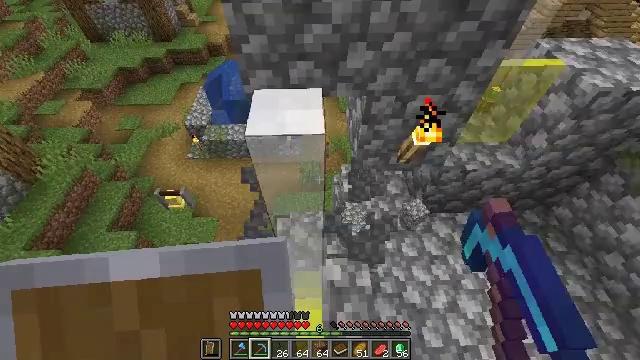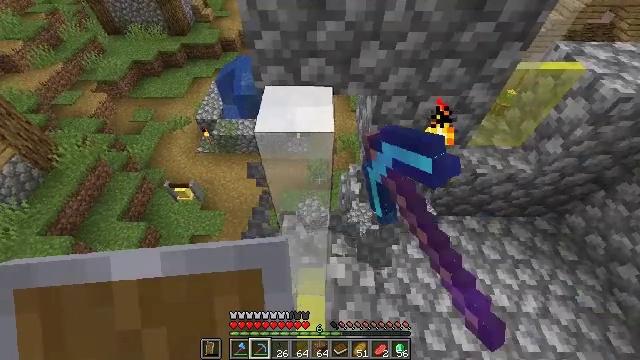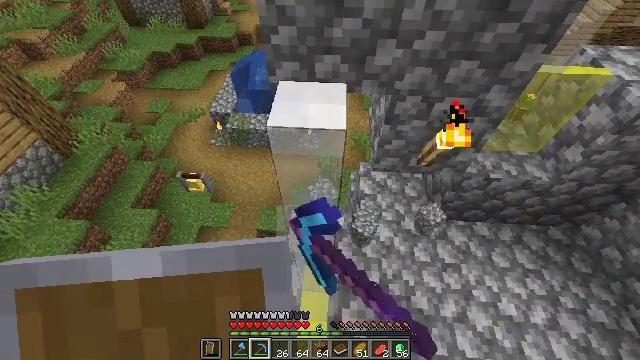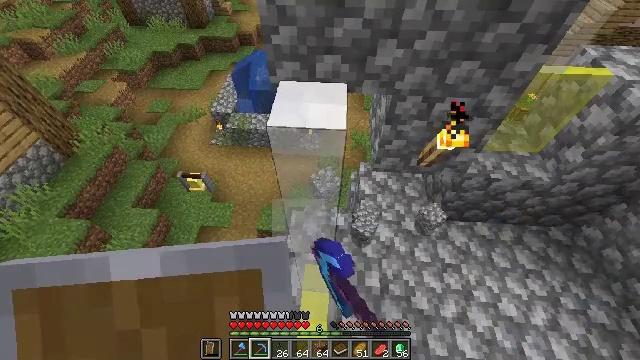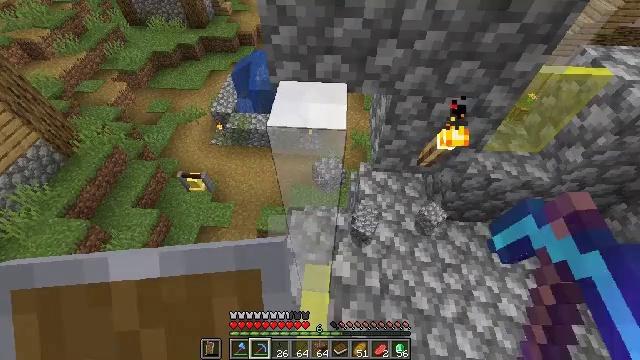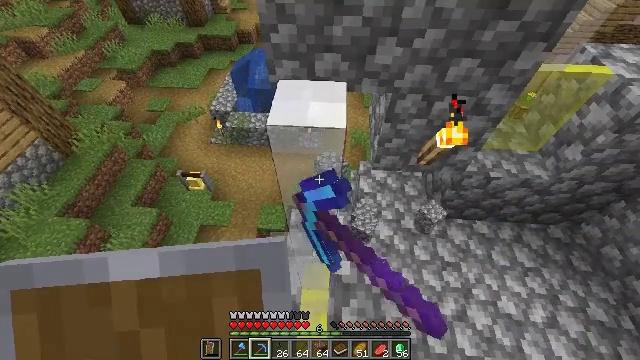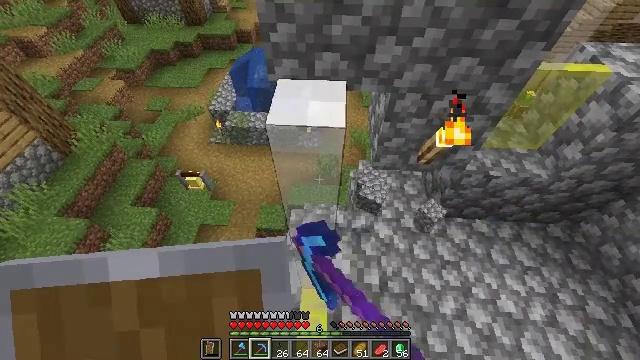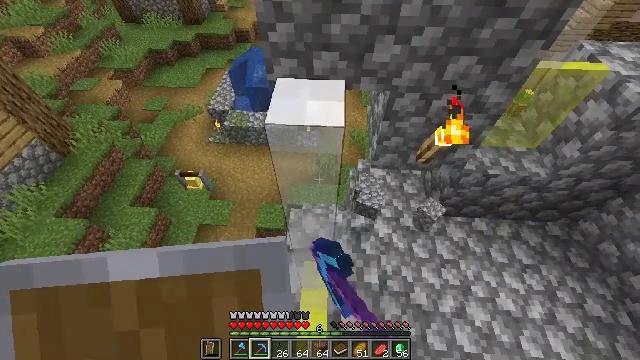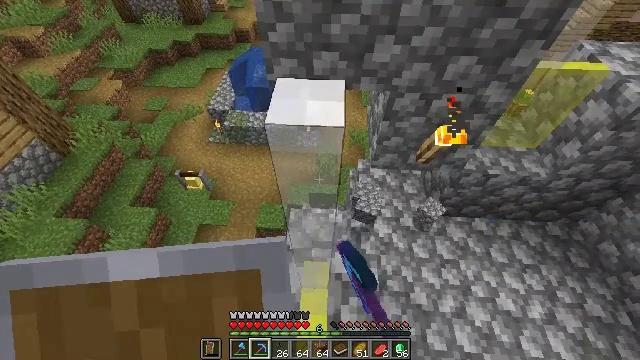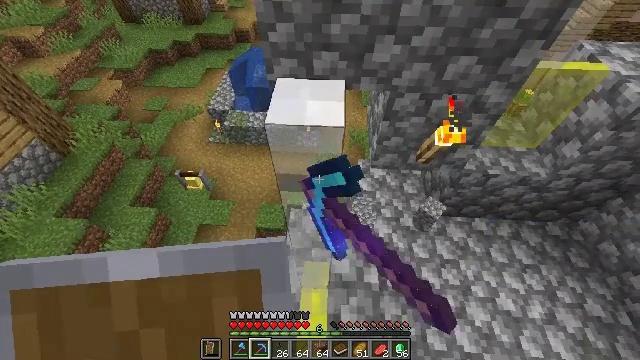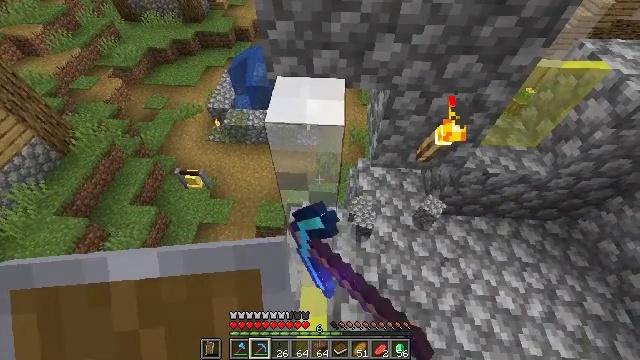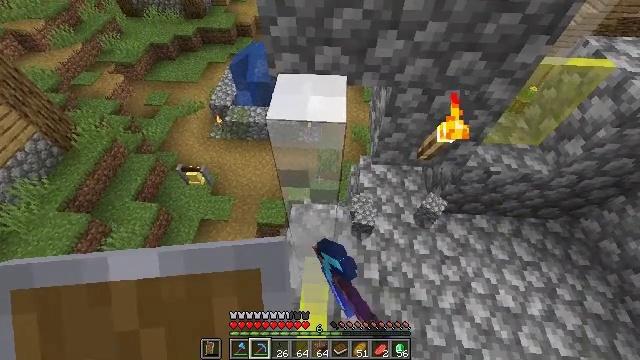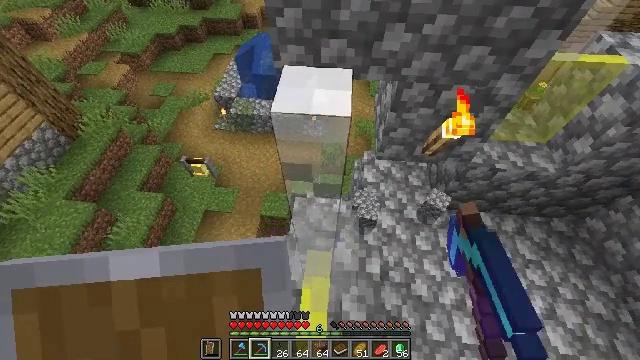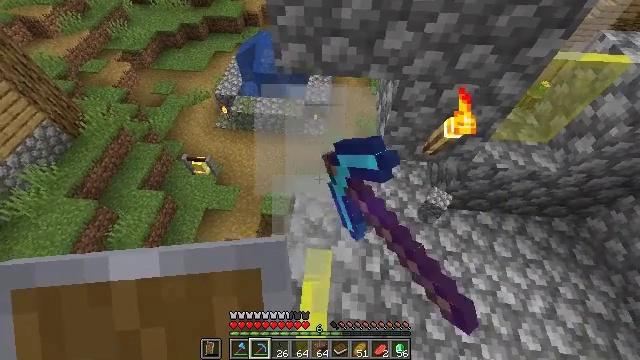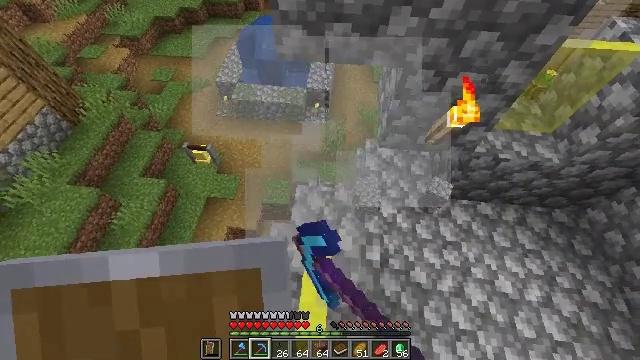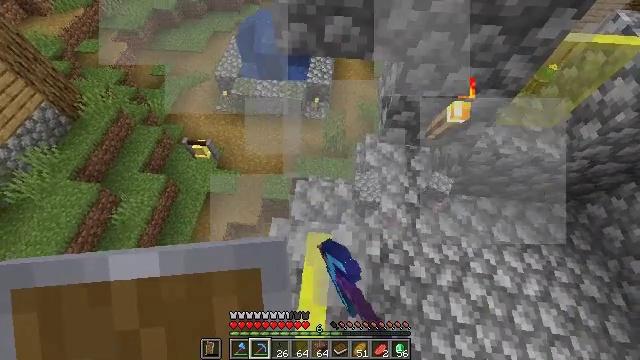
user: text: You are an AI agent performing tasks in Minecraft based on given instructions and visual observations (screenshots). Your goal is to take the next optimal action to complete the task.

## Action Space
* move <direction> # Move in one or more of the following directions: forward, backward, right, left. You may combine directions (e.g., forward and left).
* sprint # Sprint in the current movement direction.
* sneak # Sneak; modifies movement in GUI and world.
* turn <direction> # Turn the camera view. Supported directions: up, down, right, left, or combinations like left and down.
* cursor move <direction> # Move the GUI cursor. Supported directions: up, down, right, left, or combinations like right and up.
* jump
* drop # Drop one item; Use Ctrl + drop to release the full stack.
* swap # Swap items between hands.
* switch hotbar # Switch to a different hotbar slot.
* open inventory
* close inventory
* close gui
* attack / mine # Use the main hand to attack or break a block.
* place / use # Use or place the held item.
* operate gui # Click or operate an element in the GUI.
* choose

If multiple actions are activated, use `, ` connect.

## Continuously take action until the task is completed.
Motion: motion action
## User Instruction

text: Mine white stained glass pane from a window.
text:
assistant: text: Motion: sneak, turn left, attack / mine
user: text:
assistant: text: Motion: sneak, turn left, attack / mine
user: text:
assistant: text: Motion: sneak, attack / mine
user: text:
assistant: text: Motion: sneak, attack / mine
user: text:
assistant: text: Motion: sneak, attack / mine
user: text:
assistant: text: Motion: sneak, attack / mine
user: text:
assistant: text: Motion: sneak, attack / mine
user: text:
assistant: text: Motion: sneak, attack / mine
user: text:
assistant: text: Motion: sneak, attack / mine
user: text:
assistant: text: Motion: sneak, attack / mine
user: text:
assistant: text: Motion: sneak, attack / mine
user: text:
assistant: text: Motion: sneak, turn left and down, attack / mine
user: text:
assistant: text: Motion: sneak, attack / mine
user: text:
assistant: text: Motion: sneak, turn down, attack / mine
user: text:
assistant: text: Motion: sneak, turn down, attack / mine
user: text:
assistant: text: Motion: sneak, turn down, attack / mine
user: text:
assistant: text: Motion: sneak, turn down, attack / mine
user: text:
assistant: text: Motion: sneak, attack / mine